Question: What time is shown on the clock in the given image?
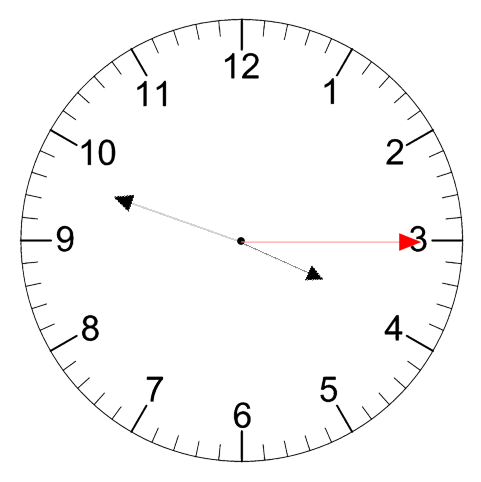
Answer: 03:48:15